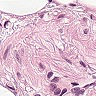
Metastatic tissue present: no